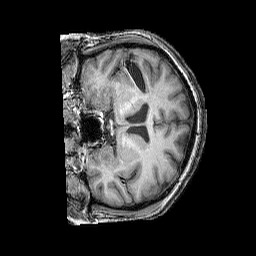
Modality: T1w
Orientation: coronal
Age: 38
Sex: female
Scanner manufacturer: siemens
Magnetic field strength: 3 T
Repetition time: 2.25 s
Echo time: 0.00411 s